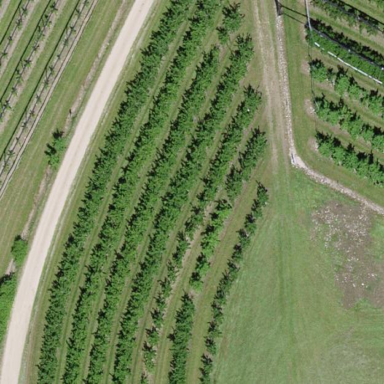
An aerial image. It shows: Orchard.